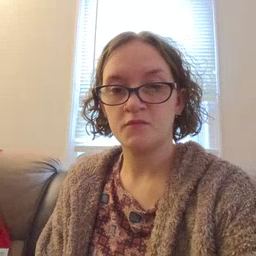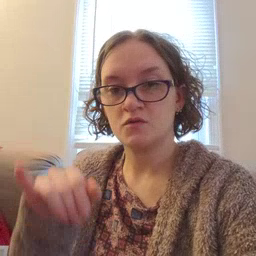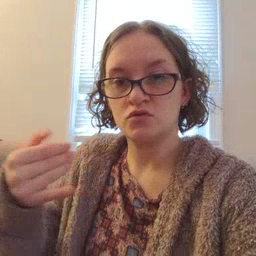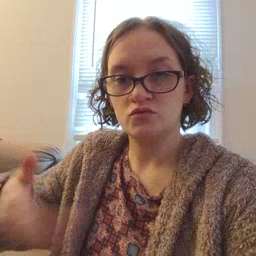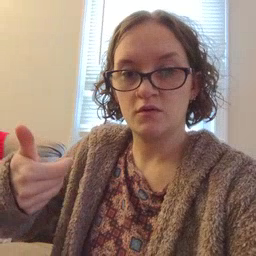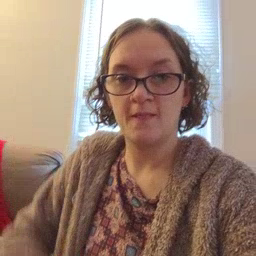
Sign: jeans